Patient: sex M, age 45
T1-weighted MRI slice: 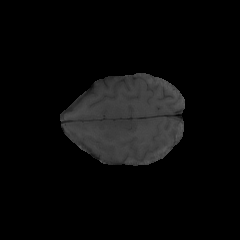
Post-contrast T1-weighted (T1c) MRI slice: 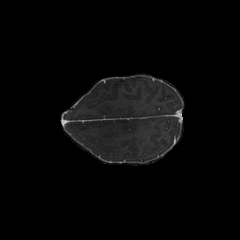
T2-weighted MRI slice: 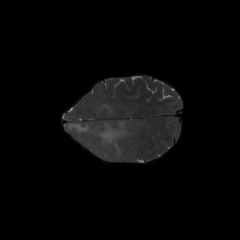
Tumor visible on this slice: yes
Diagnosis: Astrocytoma, IDH-mutant
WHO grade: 3